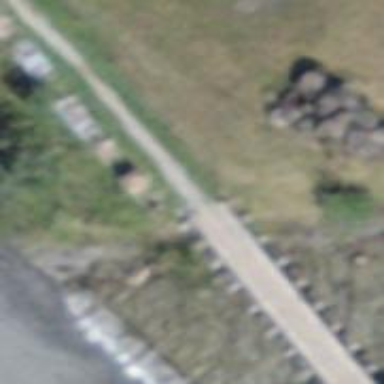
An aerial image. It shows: Path on bridge with excellent trail visibility.